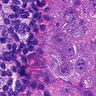
Metastatic tissue present: yes